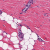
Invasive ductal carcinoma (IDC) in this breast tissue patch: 0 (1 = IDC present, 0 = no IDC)